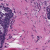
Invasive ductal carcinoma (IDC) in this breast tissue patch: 1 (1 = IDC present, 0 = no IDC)